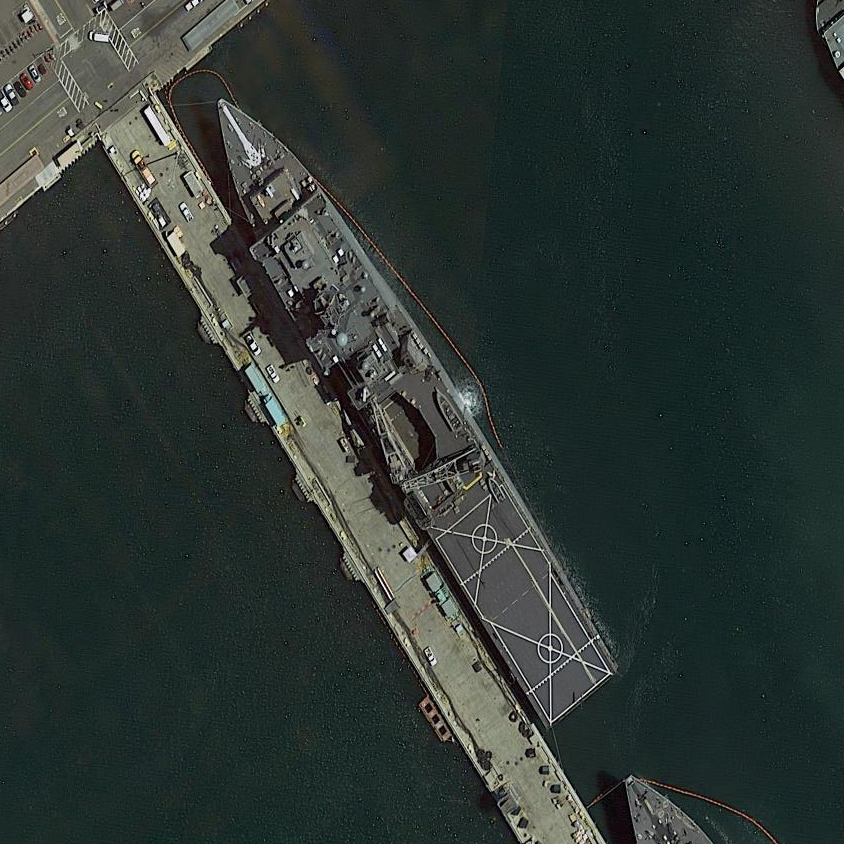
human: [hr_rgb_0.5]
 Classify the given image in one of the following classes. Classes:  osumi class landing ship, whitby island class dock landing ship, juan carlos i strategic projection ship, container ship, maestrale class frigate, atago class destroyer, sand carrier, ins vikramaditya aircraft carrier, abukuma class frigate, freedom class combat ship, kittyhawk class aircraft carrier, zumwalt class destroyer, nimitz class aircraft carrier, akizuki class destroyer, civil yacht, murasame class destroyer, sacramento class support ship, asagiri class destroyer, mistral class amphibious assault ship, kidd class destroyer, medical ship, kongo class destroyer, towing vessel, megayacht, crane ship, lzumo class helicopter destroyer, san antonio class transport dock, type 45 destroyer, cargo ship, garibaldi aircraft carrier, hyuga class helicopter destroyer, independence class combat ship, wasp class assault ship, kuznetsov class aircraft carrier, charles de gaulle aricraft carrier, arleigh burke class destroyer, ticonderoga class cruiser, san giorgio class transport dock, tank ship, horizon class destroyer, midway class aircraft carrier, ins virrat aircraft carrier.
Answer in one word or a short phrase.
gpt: Whitby Island class dock landing ship